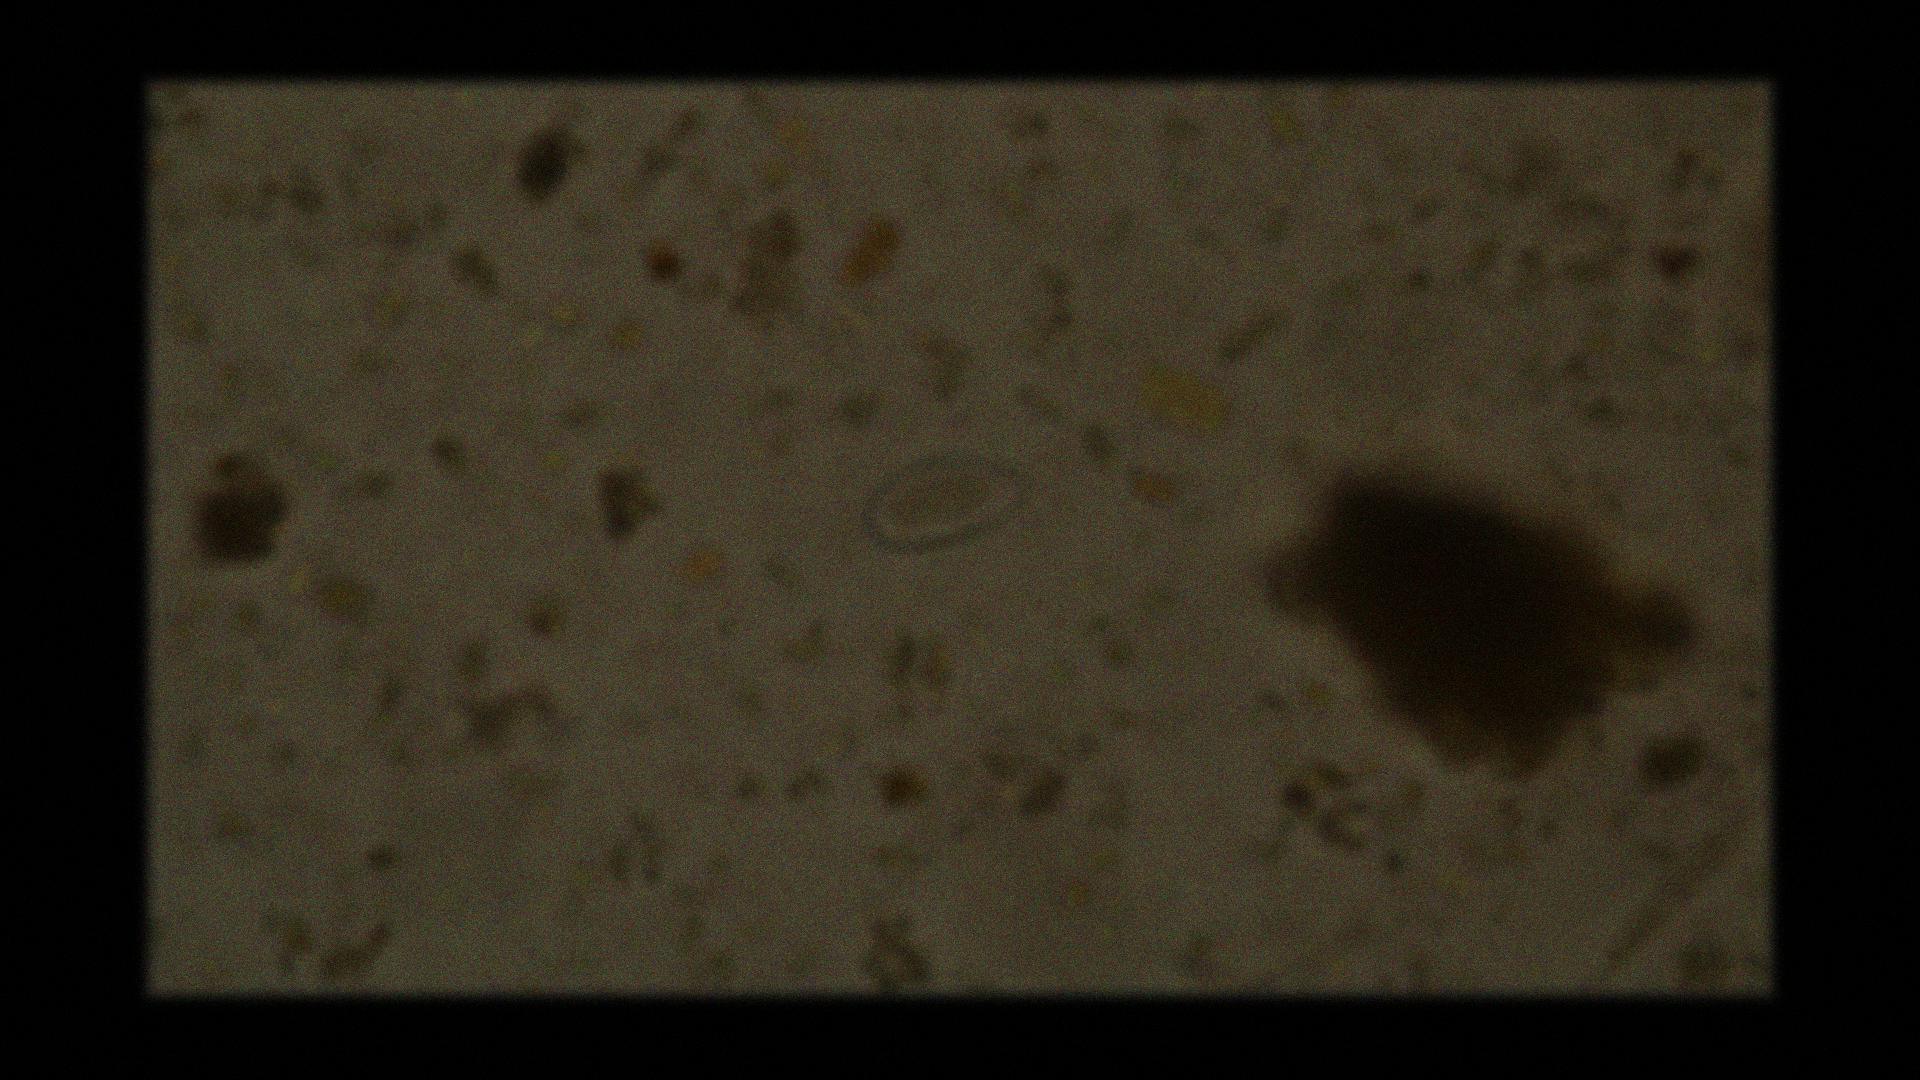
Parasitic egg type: Enterobius vermicularis